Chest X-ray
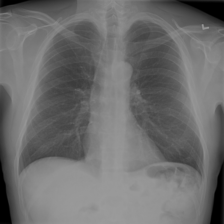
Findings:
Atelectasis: negative
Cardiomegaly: negative
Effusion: negative
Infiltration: positive
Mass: negative
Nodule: negative
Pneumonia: negative
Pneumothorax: negative
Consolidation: negative
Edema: negative
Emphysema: negative
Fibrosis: negative
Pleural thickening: negative
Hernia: negative